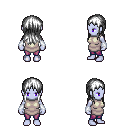
a pixel art fantasy rpg character, female body template, dark elf, purple skin, white tunic, magenta pants, white unkempt hairstyle, white cloth bracers, four views (front, back, left, right), 2x2 character sprite sheet, small pixel art, hard edges, no anti-aliasing